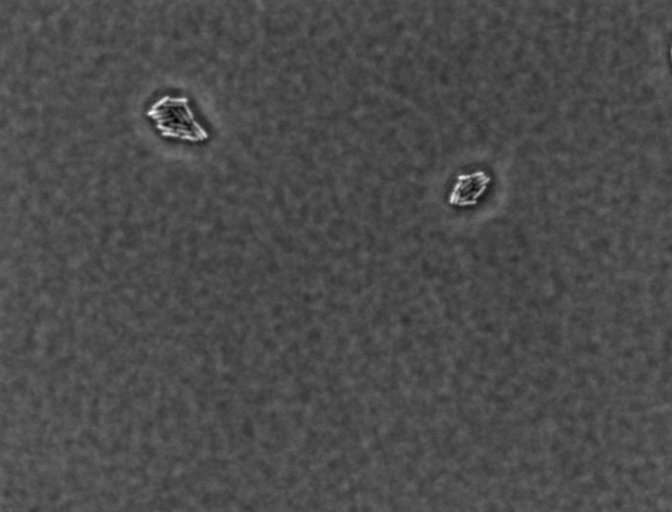
Salmonella enterica Enteritidis